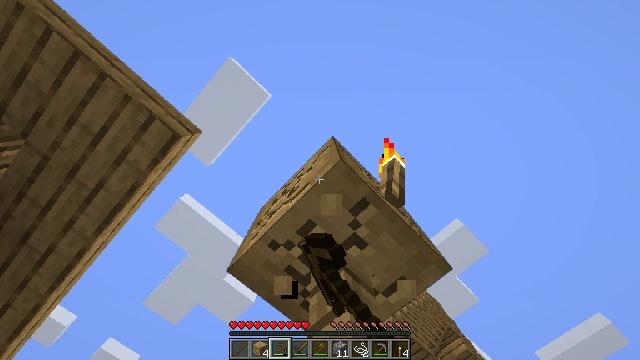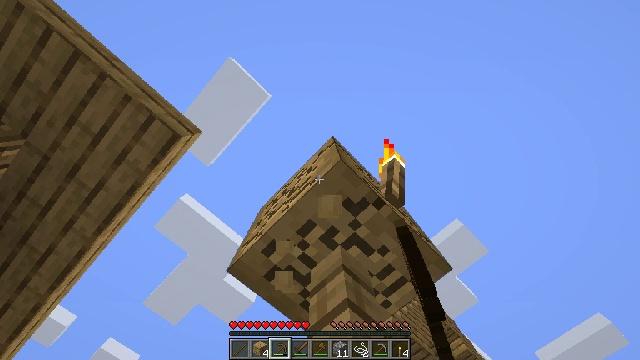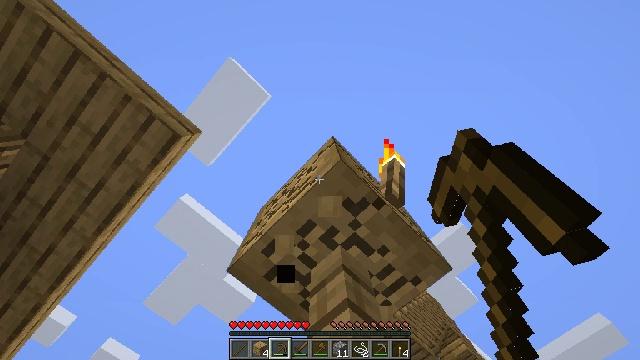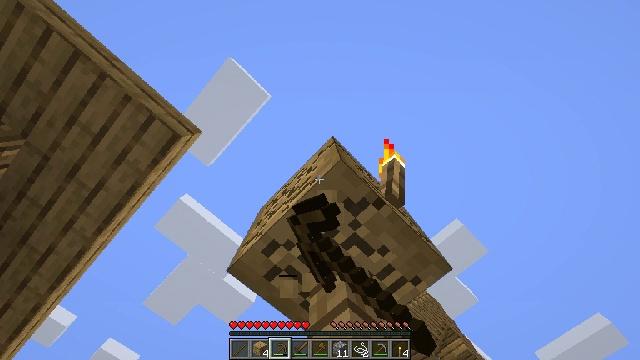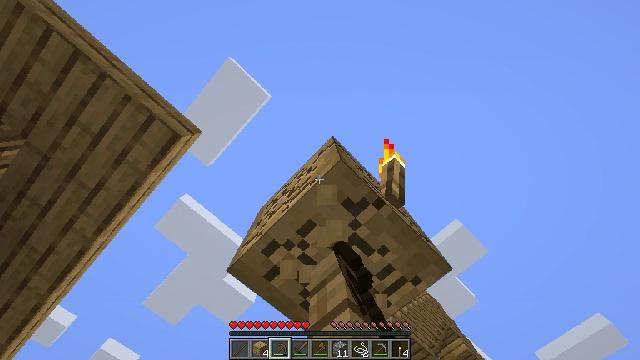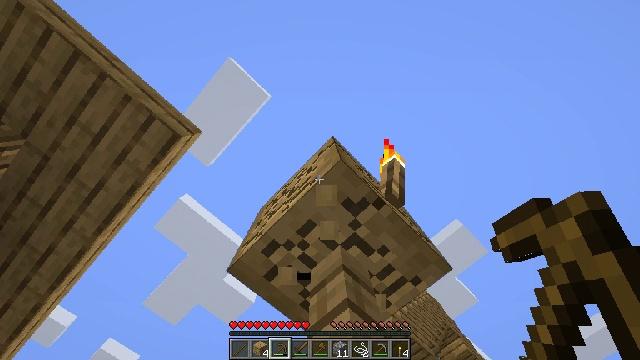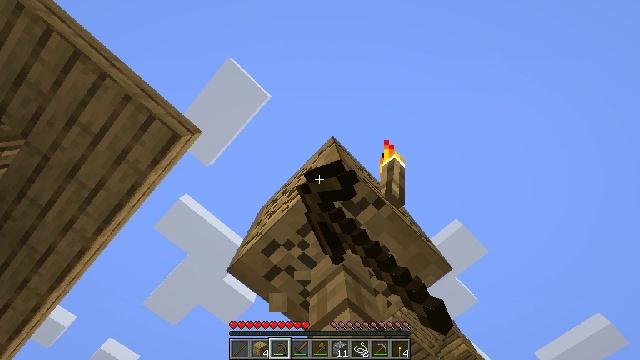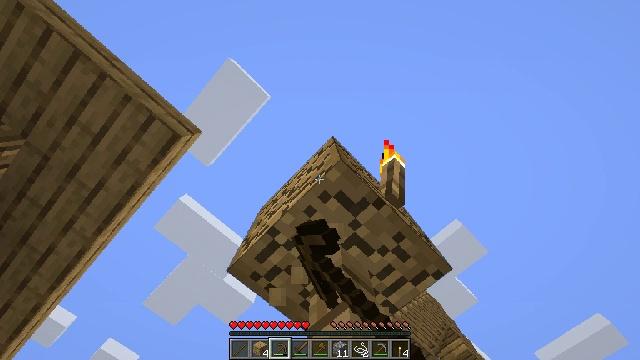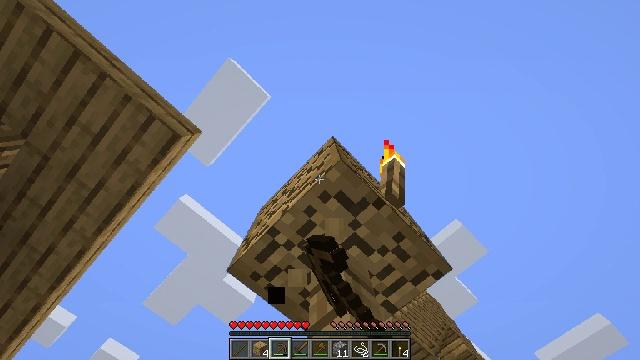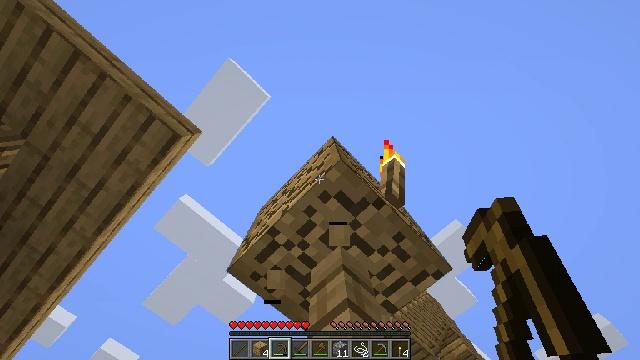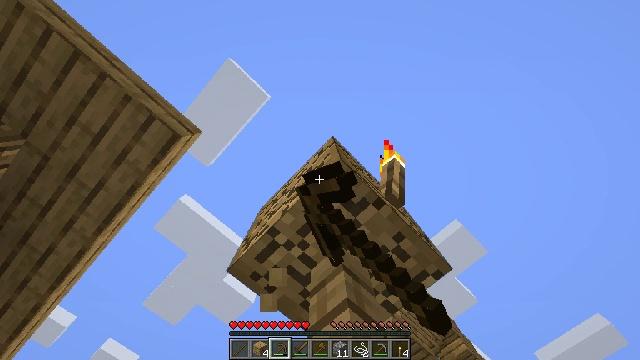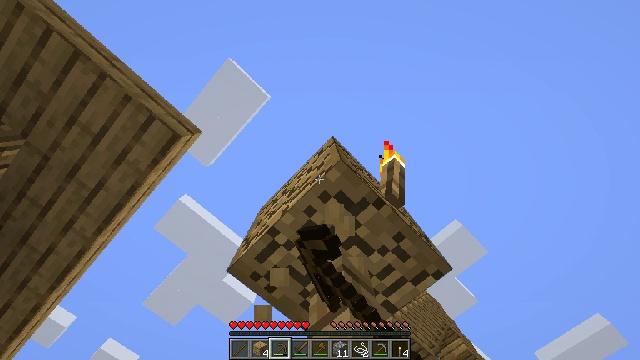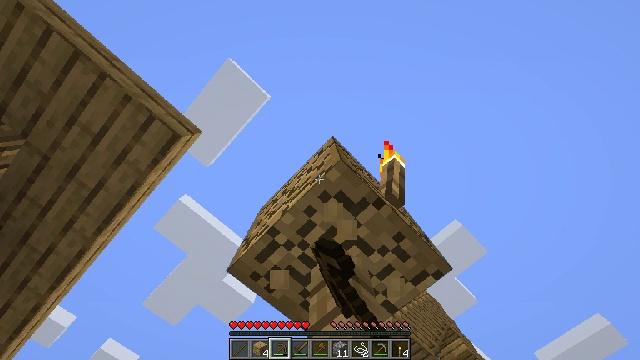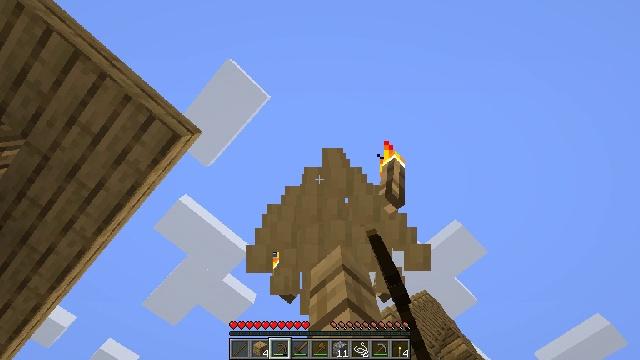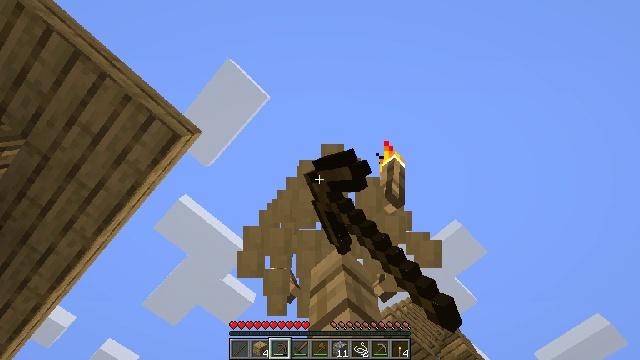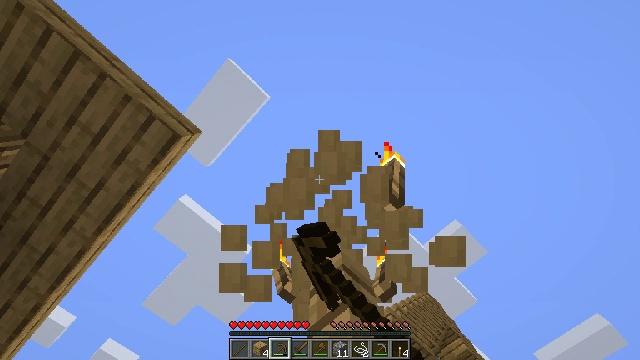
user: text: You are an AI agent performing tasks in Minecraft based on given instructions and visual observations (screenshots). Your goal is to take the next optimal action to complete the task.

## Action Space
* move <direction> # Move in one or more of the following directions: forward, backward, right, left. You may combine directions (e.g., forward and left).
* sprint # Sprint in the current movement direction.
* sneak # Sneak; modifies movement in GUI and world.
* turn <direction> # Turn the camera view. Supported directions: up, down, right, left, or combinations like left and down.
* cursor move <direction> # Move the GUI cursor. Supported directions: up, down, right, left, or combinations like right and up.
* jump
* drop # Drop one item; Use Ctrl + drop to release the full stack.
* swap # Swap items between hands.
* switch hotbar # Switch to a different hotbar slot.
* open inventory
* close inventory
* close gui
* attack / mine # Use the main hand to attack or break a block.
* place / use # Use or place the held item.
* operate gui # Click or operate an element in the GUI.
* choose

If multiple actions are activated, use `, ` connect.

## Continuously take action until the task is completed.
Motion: motion action
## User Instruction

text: Harvest stripped oak wood to use in construction.
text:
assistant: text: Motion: attack / mine
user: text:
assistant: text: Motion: attack / mine
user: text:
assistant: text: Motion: attack / mine
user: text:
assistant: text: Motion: attack / mine
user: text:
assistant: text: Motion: attack / mine
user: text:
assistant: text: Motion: attack / mine
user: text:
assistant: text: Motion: attack / mine
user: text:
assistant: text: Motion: attack / mine
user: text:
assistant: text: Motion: attack / mine
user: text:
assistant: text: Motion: attack / mine
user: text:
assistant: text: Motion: attack / mine
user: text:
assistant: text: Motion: attack / mine
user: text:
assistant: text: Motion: attack / mine
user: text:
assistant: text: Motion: attack / mine
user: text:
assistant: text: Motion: attack / mine
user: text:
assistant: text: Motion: attack / mine
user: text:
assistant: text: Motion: attack / mine
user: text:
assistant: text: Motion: attack / mine